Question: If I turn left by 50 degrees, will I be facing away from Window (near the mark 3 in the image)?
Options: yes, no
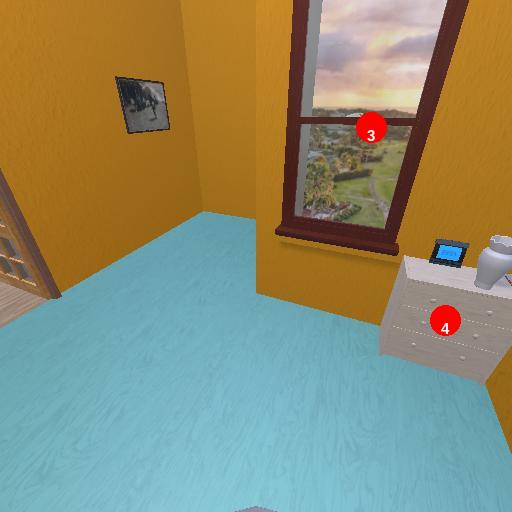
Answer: yes